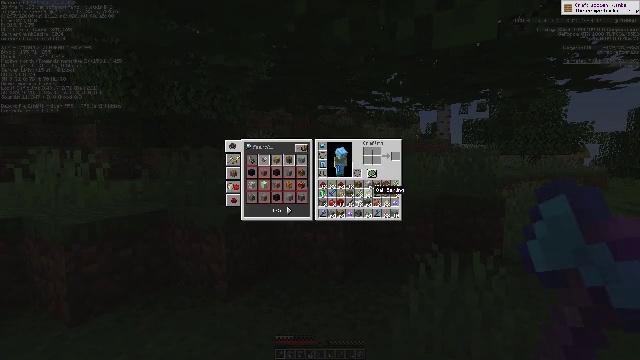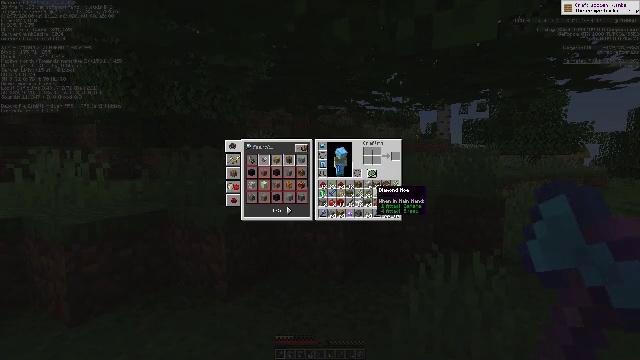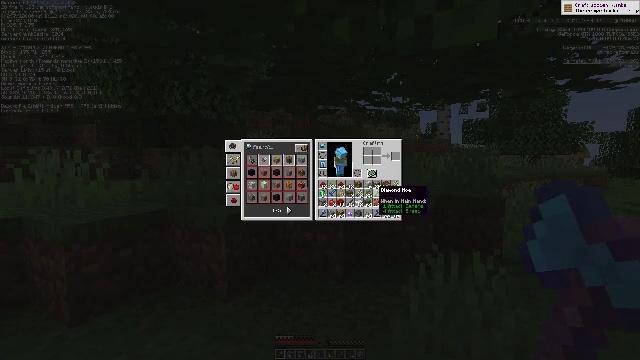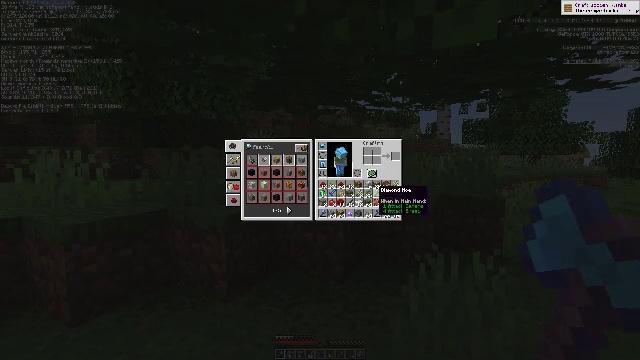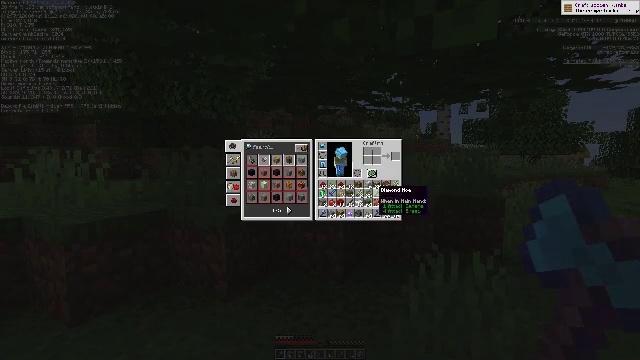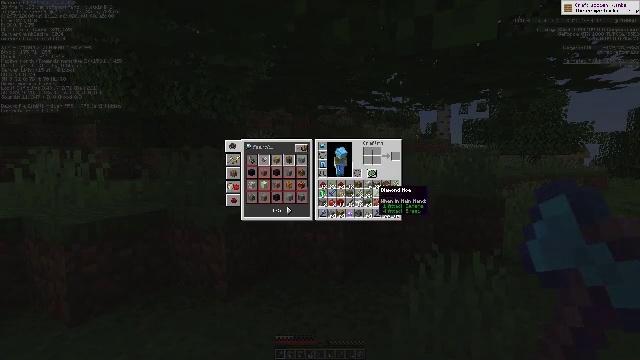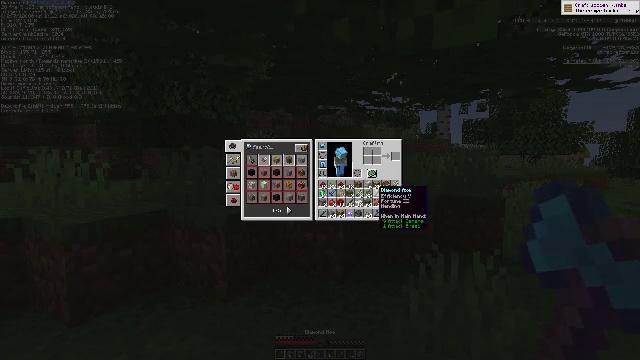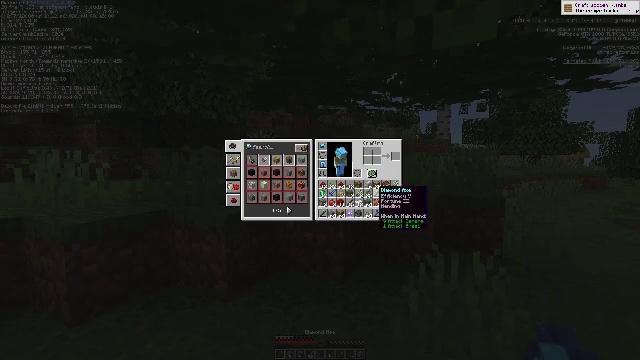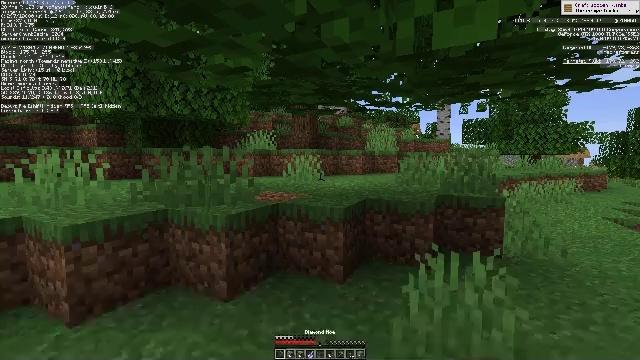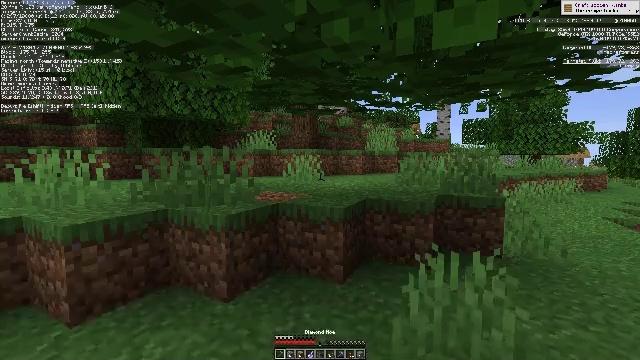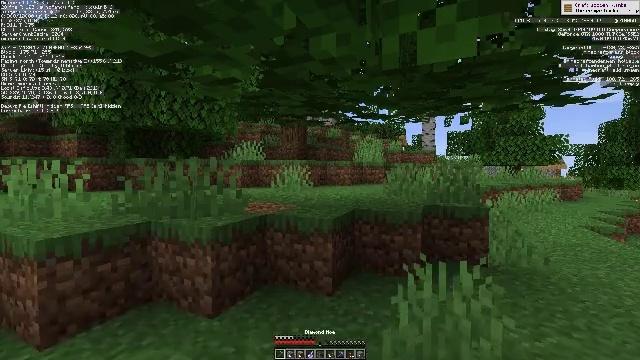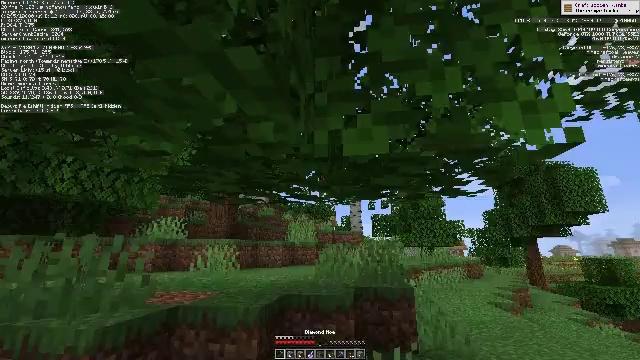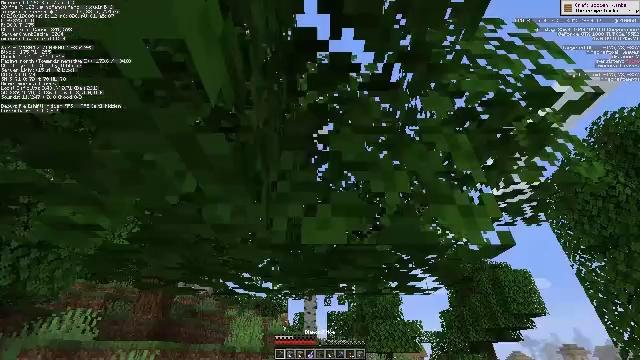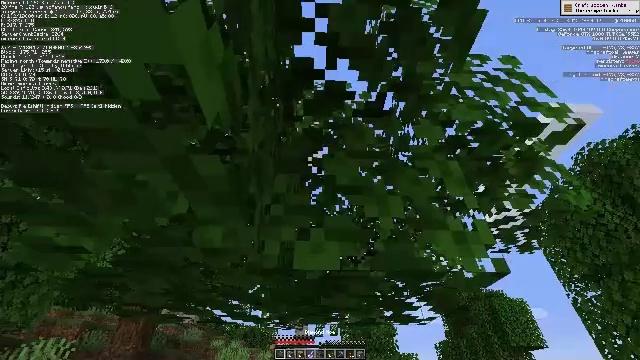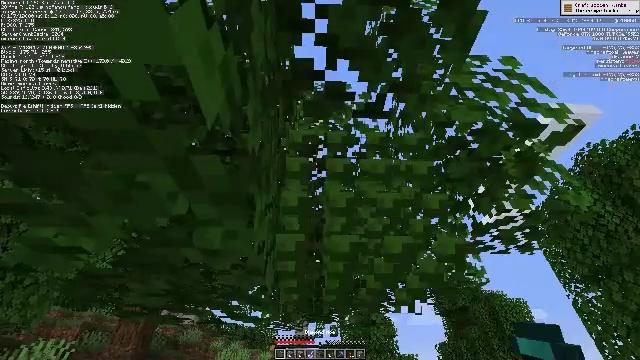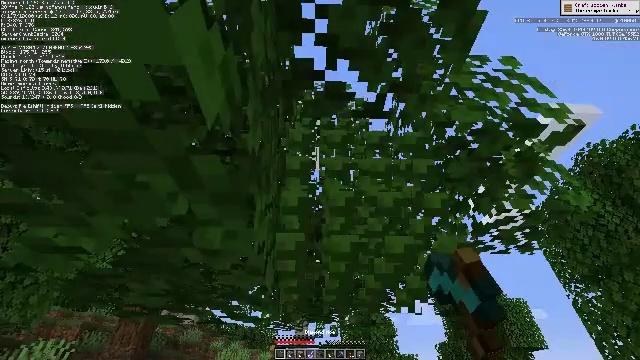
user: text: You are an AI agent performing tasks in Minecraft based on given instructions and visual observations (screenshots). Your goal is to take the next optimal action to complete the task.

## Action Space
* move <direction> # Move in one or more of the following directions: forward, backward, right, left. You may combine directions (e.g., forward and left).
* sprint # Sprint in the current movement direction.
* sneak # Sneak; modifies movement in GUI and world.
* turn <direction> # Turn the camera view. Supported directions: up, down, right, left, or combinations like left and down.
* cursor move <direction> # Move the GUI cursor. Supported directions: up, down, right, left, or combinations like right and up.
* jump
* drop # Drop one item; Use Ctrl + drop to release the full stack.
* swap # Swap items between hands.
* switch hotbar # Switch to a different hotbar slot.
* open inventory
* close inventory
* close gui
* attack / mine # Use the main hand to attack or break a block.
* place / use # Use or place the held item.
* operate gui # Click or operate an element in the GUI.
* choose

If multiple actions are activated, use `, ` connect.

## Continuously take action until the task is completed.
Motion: motion action
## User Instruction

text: Trim the tree by mining oak leaves.
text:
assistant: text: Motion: no_op
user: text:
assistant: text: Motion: no_op
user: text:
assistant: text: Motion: no_op
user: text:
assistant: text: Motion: no_op
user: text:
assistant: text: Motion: no_op
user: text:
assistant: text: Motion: switch to hotbar 1
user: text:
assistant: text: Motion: switch to hotbar 1
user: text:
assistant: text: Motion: switch to hotbar 1, close inventory
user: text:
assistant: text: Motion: close inventory
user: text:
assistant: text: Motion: turn right and up, switch to hotbar 1, close inventory
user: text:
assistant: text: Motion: turn right and up, switch to hotbar 1, close inventory
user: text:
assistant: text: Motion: turn right and up
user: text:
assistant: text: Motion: turn right and up
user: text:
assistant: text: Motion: attack / mine
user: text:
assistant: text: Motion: attack / mine
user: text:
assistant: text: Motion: attack / mine
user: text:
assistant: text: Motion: attack / mine
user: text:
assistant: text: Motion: attack / mine
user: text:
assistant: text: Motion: attack / mine
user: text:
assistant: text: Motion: attack / mine
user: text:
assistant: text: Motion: turn left and down, attack / mine
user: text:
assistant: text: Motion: turn left and down, attack / mine
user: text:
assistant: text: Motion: turn left and down, attack / mine
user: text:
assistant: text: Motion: attack / mine
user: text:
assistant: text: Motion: attack / mine
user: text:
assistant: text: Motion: attack / mine
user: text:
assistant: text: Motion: attack / mine
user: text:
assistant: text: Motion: attack / mine
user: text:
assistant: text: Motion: attack / mine
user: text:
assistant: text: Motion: attack / mine